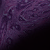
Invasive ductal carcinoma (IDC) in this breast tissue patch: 0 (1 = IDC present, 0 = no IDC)